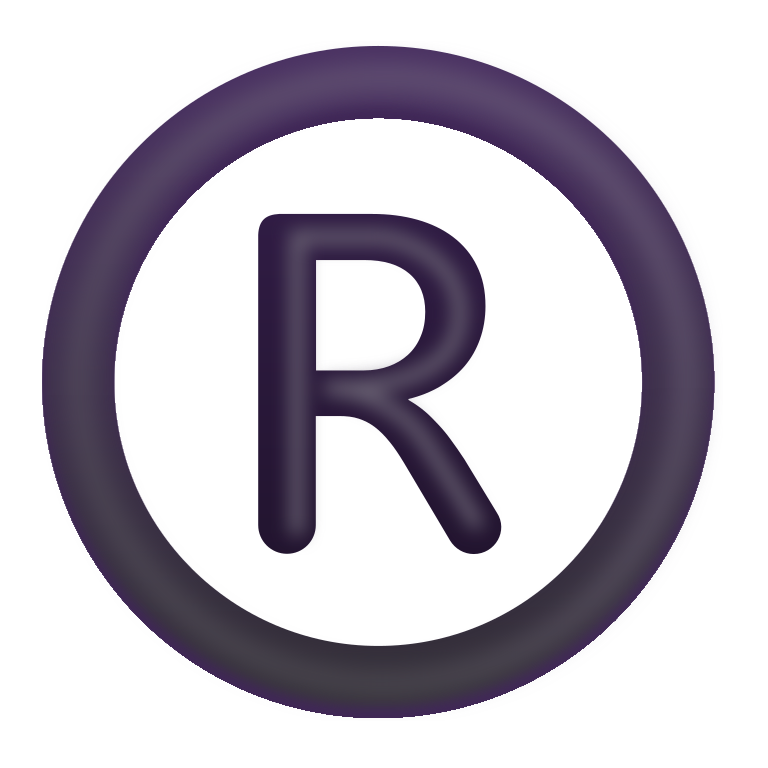
registered color